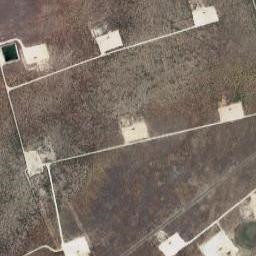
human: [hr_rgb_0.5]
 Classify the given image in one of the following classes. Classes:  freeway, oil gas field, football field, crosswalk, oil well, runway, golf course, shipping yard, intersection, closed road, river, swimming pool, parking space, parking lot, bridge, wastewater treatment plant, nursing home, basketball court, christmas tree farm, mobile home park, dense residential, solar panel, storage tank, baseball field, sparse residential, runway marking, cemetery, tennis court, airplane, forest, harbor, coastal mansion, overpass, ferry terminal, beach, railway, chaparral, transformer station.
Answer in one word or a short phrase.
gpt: oil gas field